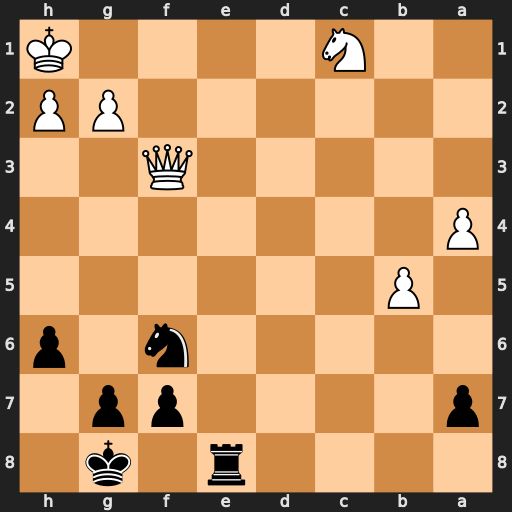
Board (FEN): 4r1k1/p4pp1/5n1p/1P6/P7/5Q2/6PP/2N4K
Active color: b
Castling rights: -
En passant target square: -
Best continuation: Re1+ Qf1 Rxf1#